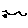
Label: bird